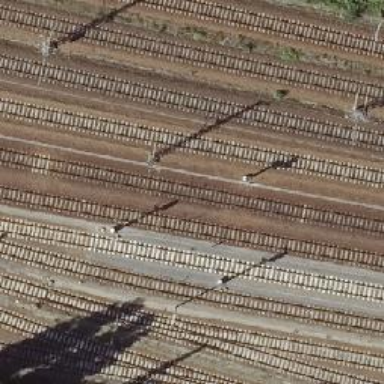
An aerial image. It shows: Railway track with contact lines for electrification.